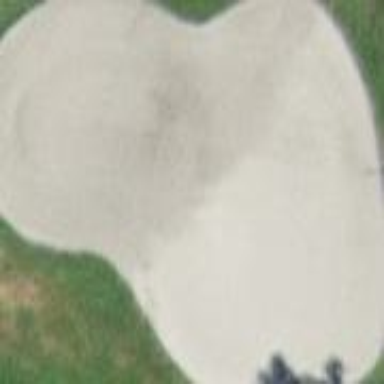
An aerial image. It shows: Golf bunker filled with natural sand.